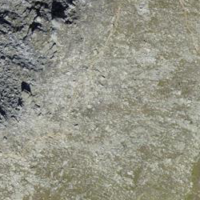
EUNIS habitat code: 31
Species observed at this site:
Achillea nana